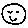
Label: smiley face